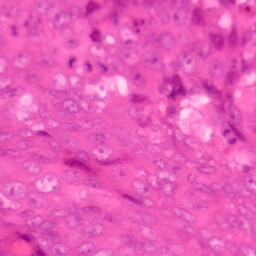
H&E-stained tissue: Colon